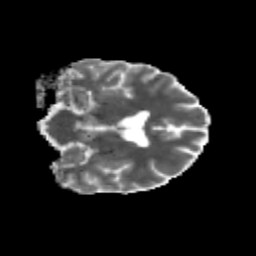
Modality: MD
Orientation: coronal
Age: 36
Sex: male
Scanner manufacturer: siemens
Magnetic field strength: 3 T
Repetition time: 3.5 s
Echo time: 0.125 s